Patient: sex M, age 24
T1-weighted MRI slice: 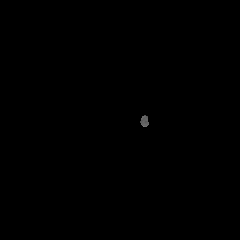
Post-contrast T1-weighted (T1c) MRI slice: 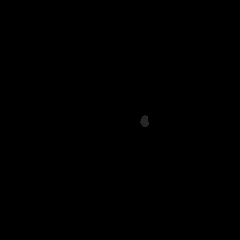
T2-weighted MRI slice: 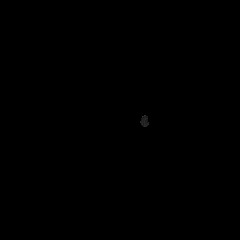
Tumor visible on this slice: no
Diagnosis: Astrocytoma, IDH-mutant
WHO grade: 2